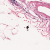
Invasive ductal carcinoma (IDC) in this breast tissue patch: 0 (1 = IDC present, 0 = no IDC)